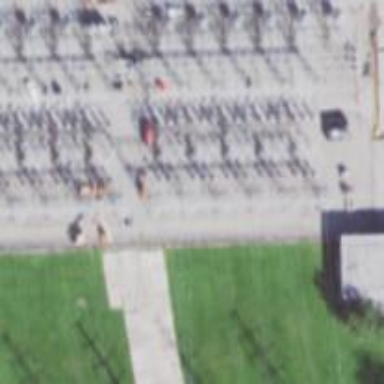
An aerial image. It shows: Switch for power supply.